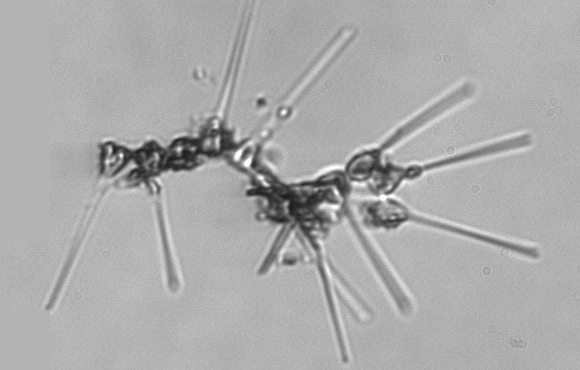
Label: Asterionellopsis_glacialis